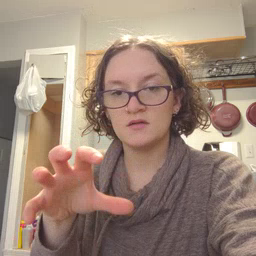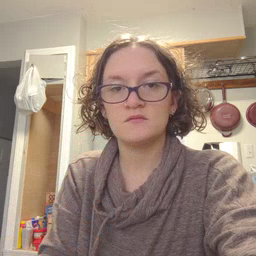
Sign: hot